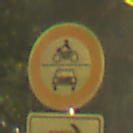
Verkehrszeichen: VerbotKraftfahrzeuge
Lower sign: RichtungsangabeDurchPfeile5
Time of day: SunriseSunset
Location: Outdoor (Nature)
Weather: PartlyCloudy
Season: NotSpecified
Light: Natural